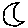
Label: moon